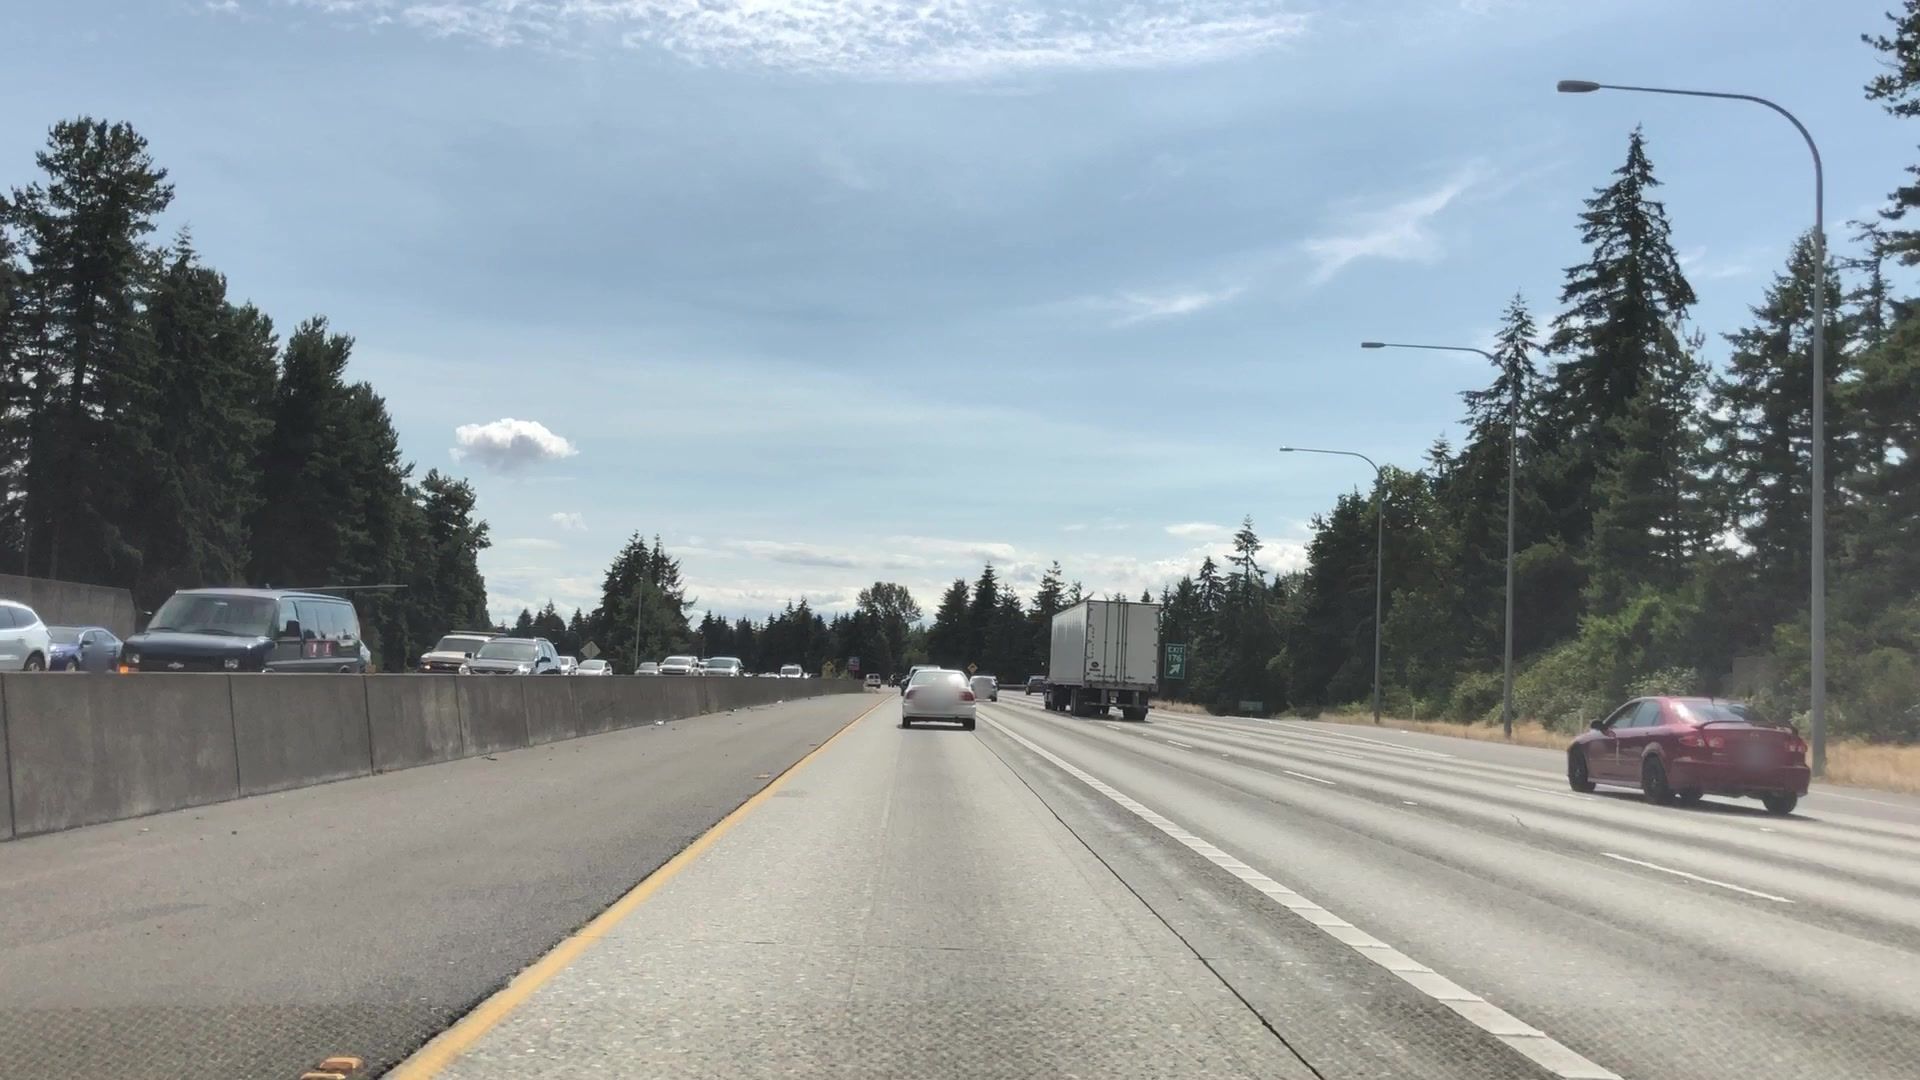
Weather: clear
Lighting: day
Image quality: good
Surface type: driving surface
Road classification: motorway
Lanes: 4
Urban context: urban centre
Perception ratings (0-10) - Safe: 1.04, Lively: 0.18, Beautiful: 1.58, Boring: 5.91, Depressing: 3.95, Wealthy: 2.04